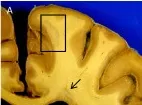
Neuropathological features of concurrent MS and ALS. Left hemispheric leukocortical (within box) and periventricular lesions (arrow) (A).
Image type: medical_photograph (other_medical_photograph)